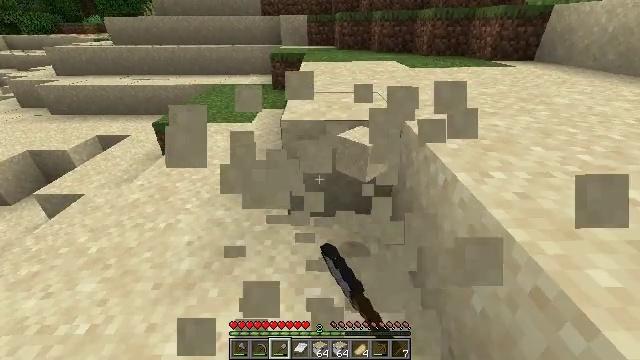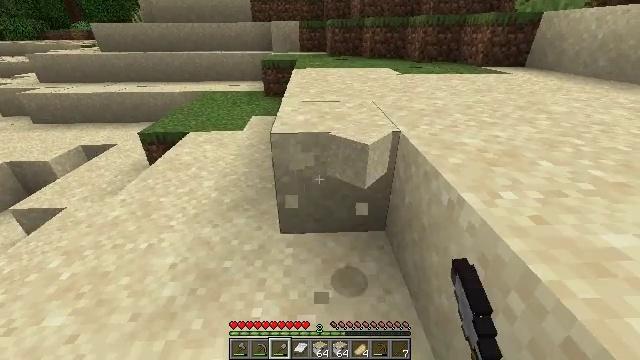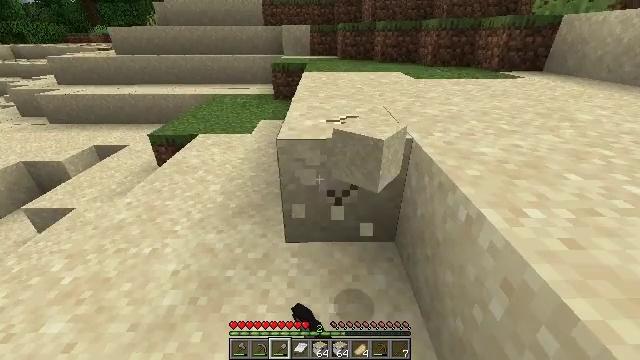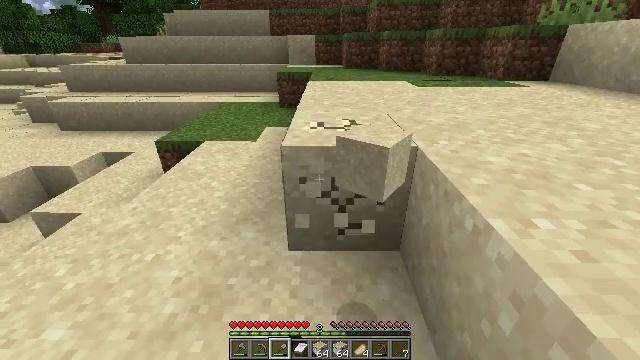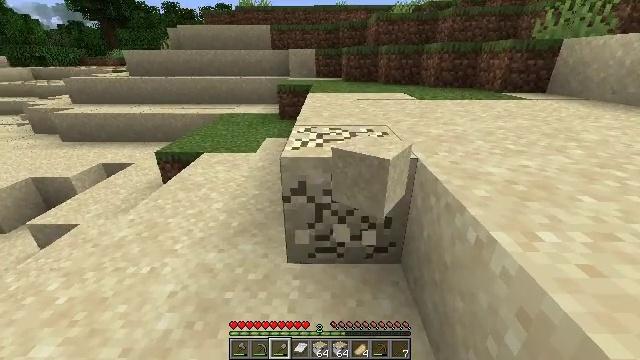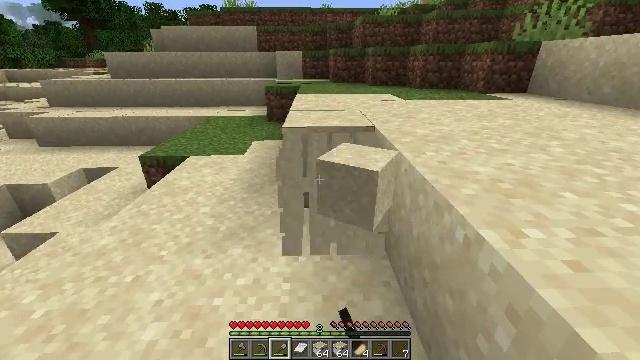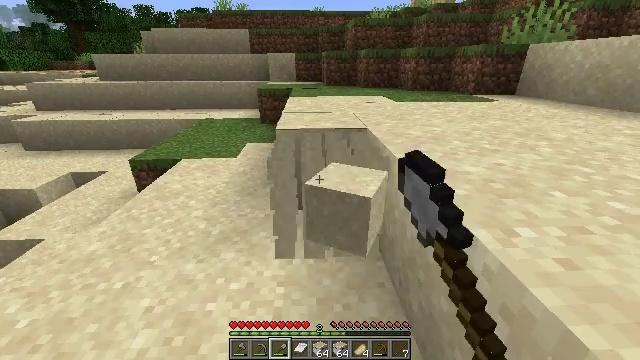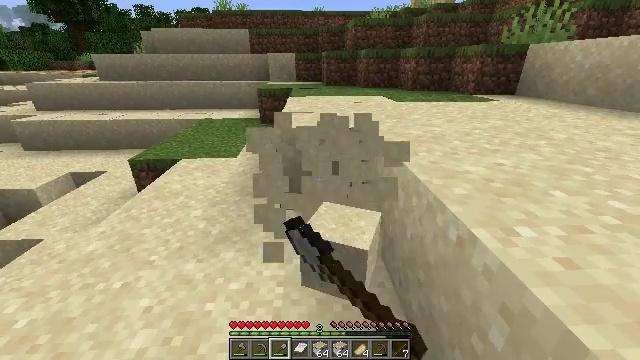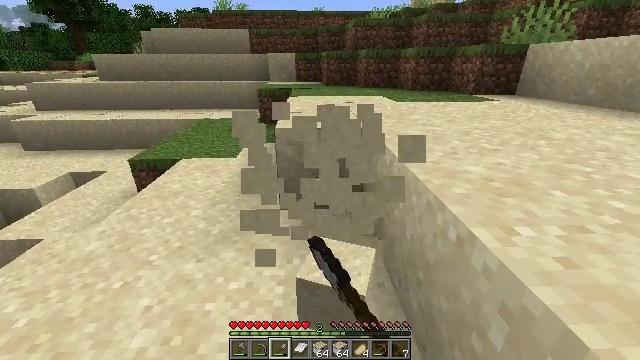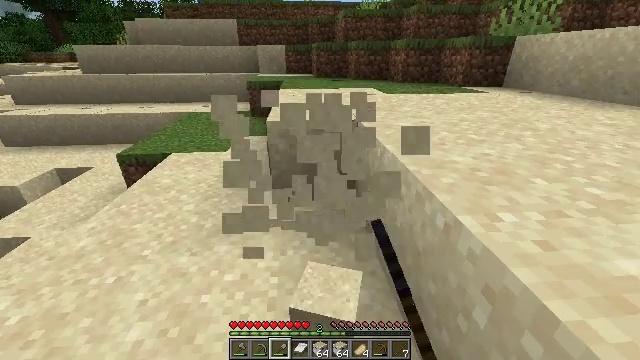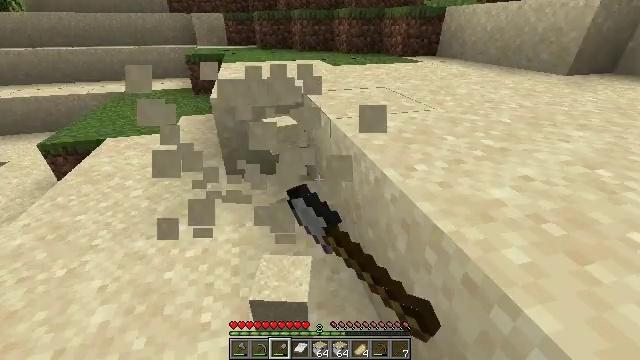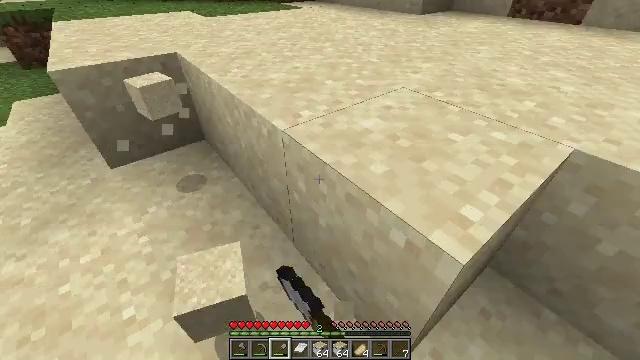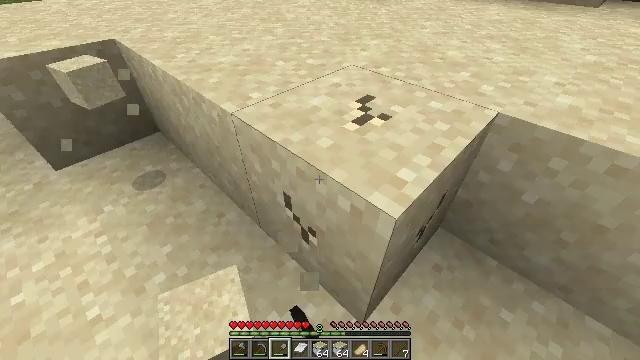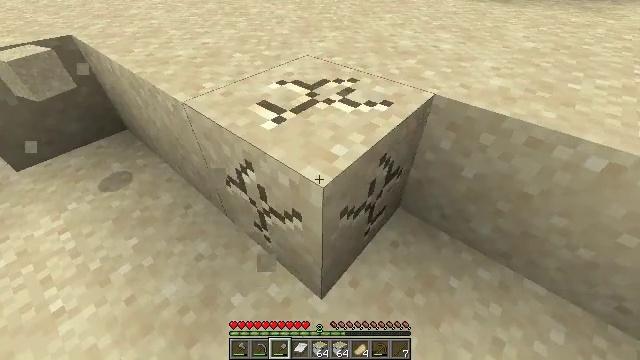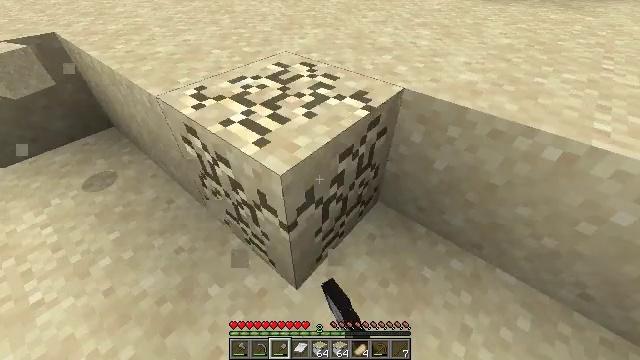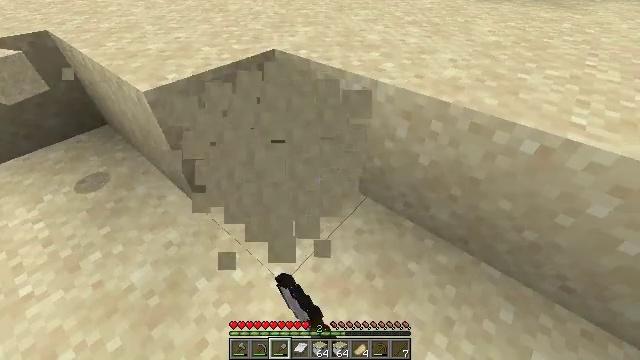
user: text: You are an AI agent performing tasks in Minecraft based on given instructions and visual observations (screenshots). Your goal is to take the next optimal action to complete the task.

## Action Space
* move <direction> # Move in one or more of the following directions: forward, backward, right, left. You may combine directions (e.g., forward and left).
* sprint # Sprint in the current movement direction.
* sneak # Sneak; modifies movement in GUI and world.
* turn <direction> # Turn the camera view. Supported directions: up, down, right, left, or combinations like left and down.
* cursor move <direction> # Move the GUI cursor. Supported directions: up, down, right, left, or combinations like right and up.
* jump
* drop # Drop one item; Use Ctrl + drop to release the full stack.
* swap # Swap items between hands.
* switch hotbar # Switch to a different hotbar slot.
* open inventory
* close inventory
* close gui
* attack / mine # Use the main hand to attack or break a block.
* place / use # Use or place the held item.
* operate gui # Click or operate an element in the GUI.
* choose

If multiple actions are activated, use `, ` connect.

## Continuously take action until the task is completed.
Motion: motion action
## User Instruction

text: Collect sand to make glass.
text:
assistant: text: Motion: turn right and up, attack / mine
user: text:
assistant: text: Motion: turn left, attack / mine
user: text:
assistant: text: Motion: turn left and up, attack / mine
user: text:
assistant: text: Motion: turn up, attack / mine
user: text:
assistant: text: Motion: turn right, attack / mine
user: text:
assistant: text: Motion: turn right, attack / mine
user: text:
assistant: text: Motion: attack / mine
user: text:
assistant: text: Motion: attack / mine
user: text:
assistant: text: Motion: move back, turn right and down, attack / mine
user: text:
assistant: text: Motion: move back and move right, turn right and down, attack / mine
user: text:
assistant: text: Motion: move back and move right, turn right and down, attack / mine
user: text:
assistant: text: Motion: move back and move right, turn right and down, attack / mine
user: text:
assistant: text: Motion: move right, turn right, attack / mine
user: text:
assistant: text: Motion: attack / mine
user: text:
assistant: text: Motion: attack / mine
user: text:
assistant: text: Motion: turn left and up, attack / mine
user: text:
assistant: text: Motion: turn left and up, attack / mine
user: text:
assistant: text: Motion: turn left and up, attack / mine
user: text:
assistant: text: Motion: turn left and up, attack / mine
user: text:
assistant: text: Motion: move forward, turn left and up, attack / mine
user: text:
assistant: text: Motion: move forward and move left, turn left and up, attack / mine
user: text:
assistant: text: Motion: move forward and move left, turn left and up, attack / mine
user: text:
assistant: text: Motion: move forward and move left, turn left and up, attack / mine
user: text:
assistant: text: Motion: move forward and move left, turn right and up, attack / mine
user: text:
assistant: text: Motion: move forward, turn right, attack / mine
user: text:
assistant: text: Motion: move forward, turn right, attack / mine
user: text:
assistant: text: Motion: turn right and down, attack / mine
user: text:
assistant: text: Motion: turn right, attack / mine
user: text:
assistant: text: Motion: attack / mine
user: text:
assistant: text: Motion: move forward, attack / mine